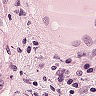
Metastatic tissue present: no